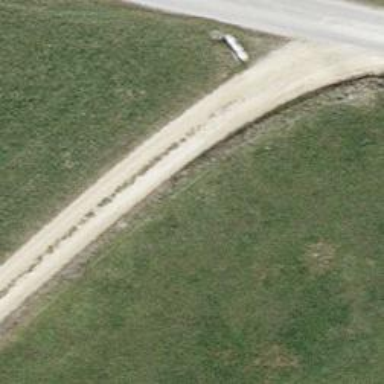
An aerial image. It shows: Gravel track with grade 2 tracktype.